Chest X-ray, PA view. Patient: 26 years old, sex M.
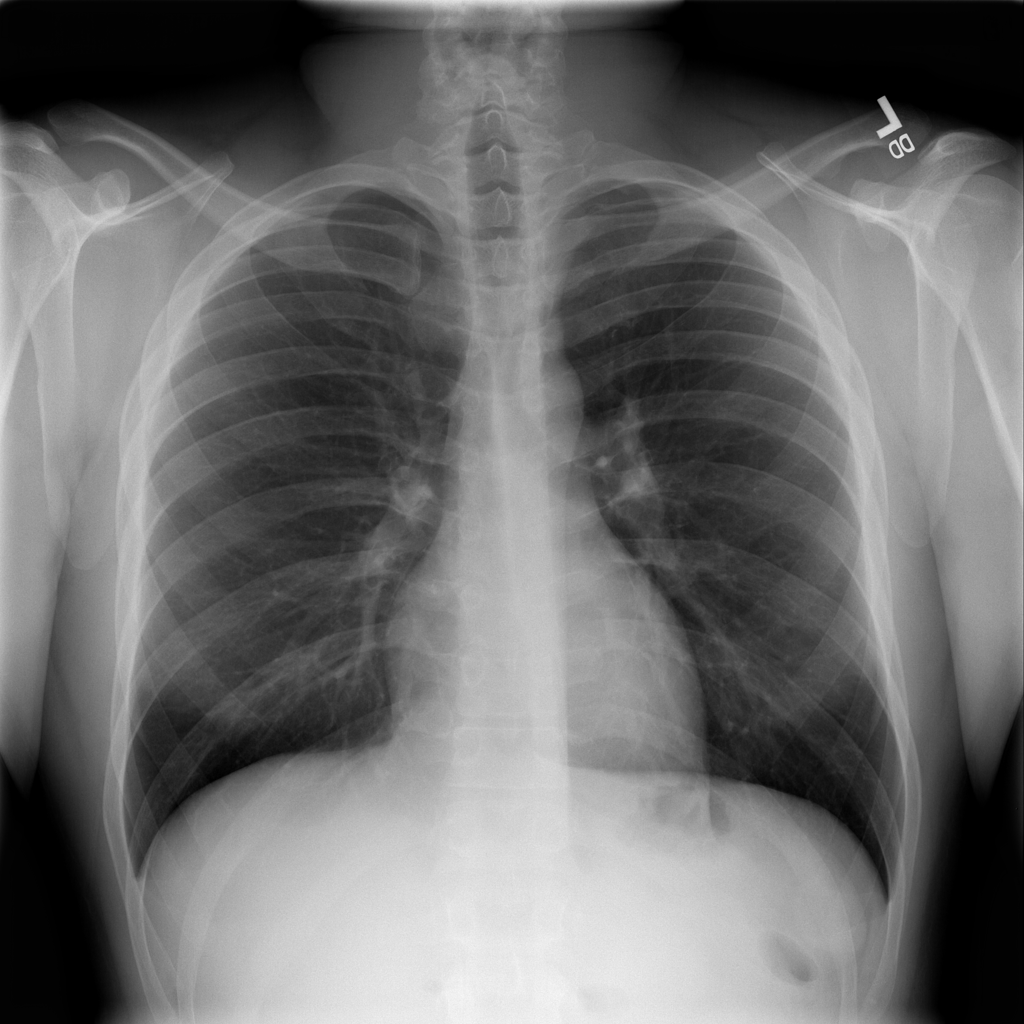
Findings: No Finding